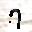
Label: 7